Question: Currently, I have a list of 43k zipcodes.
I'm trying to use ms word regex modify the date from looking like:

To look like: '00631' WITHOUT any quotes around it.
Does anyone know how to do this?
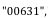
Answer: I don't know about MS Word, but regex is quite simple - '(")(\d{5})(")'
This is in case ZIP is 5 digits in quotes